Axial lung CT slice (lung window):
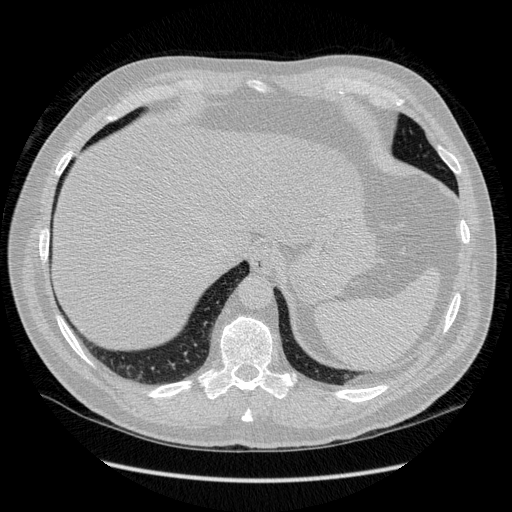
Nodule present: no